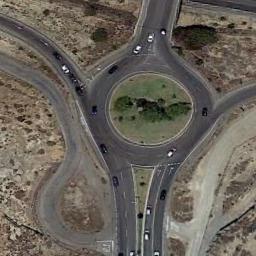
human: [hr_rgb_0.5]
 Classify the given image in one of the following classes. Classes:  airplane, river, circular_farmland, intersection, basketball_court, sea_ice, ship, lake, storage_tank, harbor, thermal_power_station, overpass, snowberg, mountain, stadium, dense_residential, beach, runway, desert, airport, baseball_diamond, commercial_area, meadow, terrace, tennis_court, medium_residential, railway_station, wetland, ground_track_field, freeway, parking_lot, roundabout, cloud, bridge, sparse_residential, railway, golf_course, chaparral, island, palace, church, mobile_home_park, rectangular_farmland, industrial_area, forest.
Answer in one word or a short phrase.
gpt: roundabout